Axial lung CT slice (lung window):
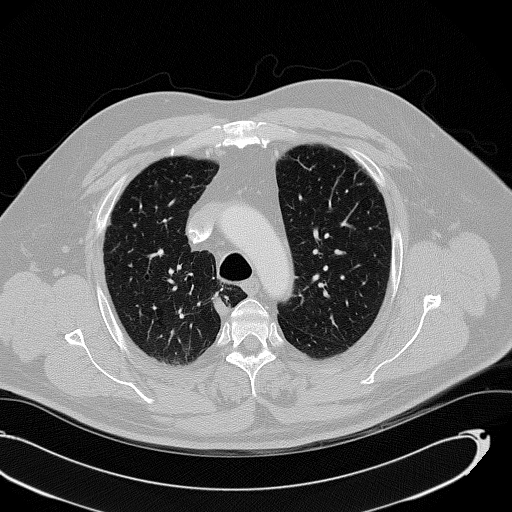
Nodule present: no